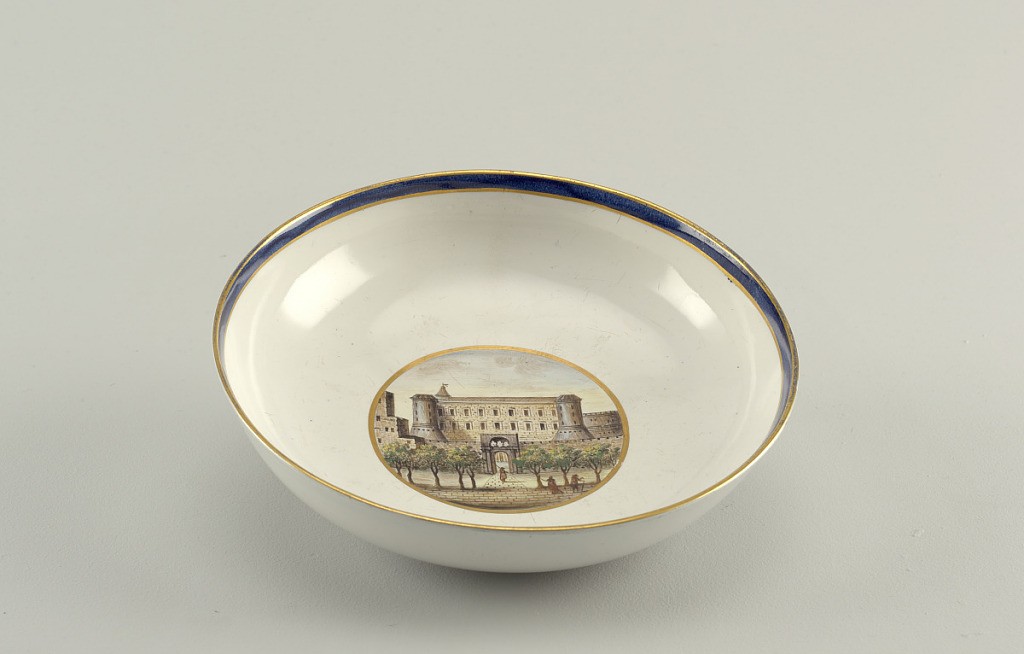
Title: Bowl, from a "Topographical" Dinner or Dessert Service ("A Vedute")
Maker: Doccia Porcelain Factory, Italian, established 1735
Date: ca. 1810–1820
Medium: hard paste porcelain, vitreous enamel, gold
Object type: bowl
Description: Gold and blue rimmed bowl; at center, a view of a white brick palazzo, flanked by two towers, facing a garden with figures.